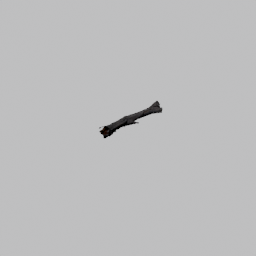
Label: nature